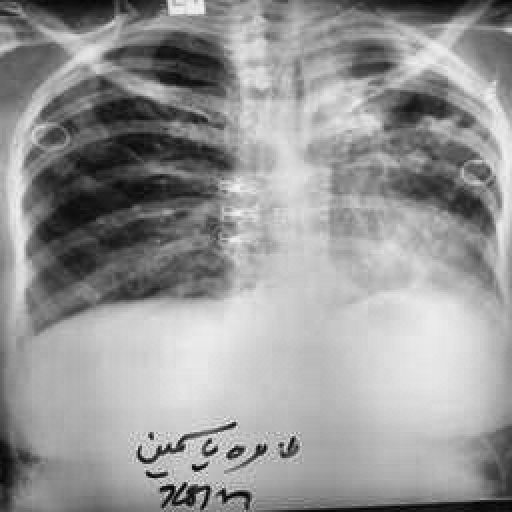
Finding: TUBERCULOSIS